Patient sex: M
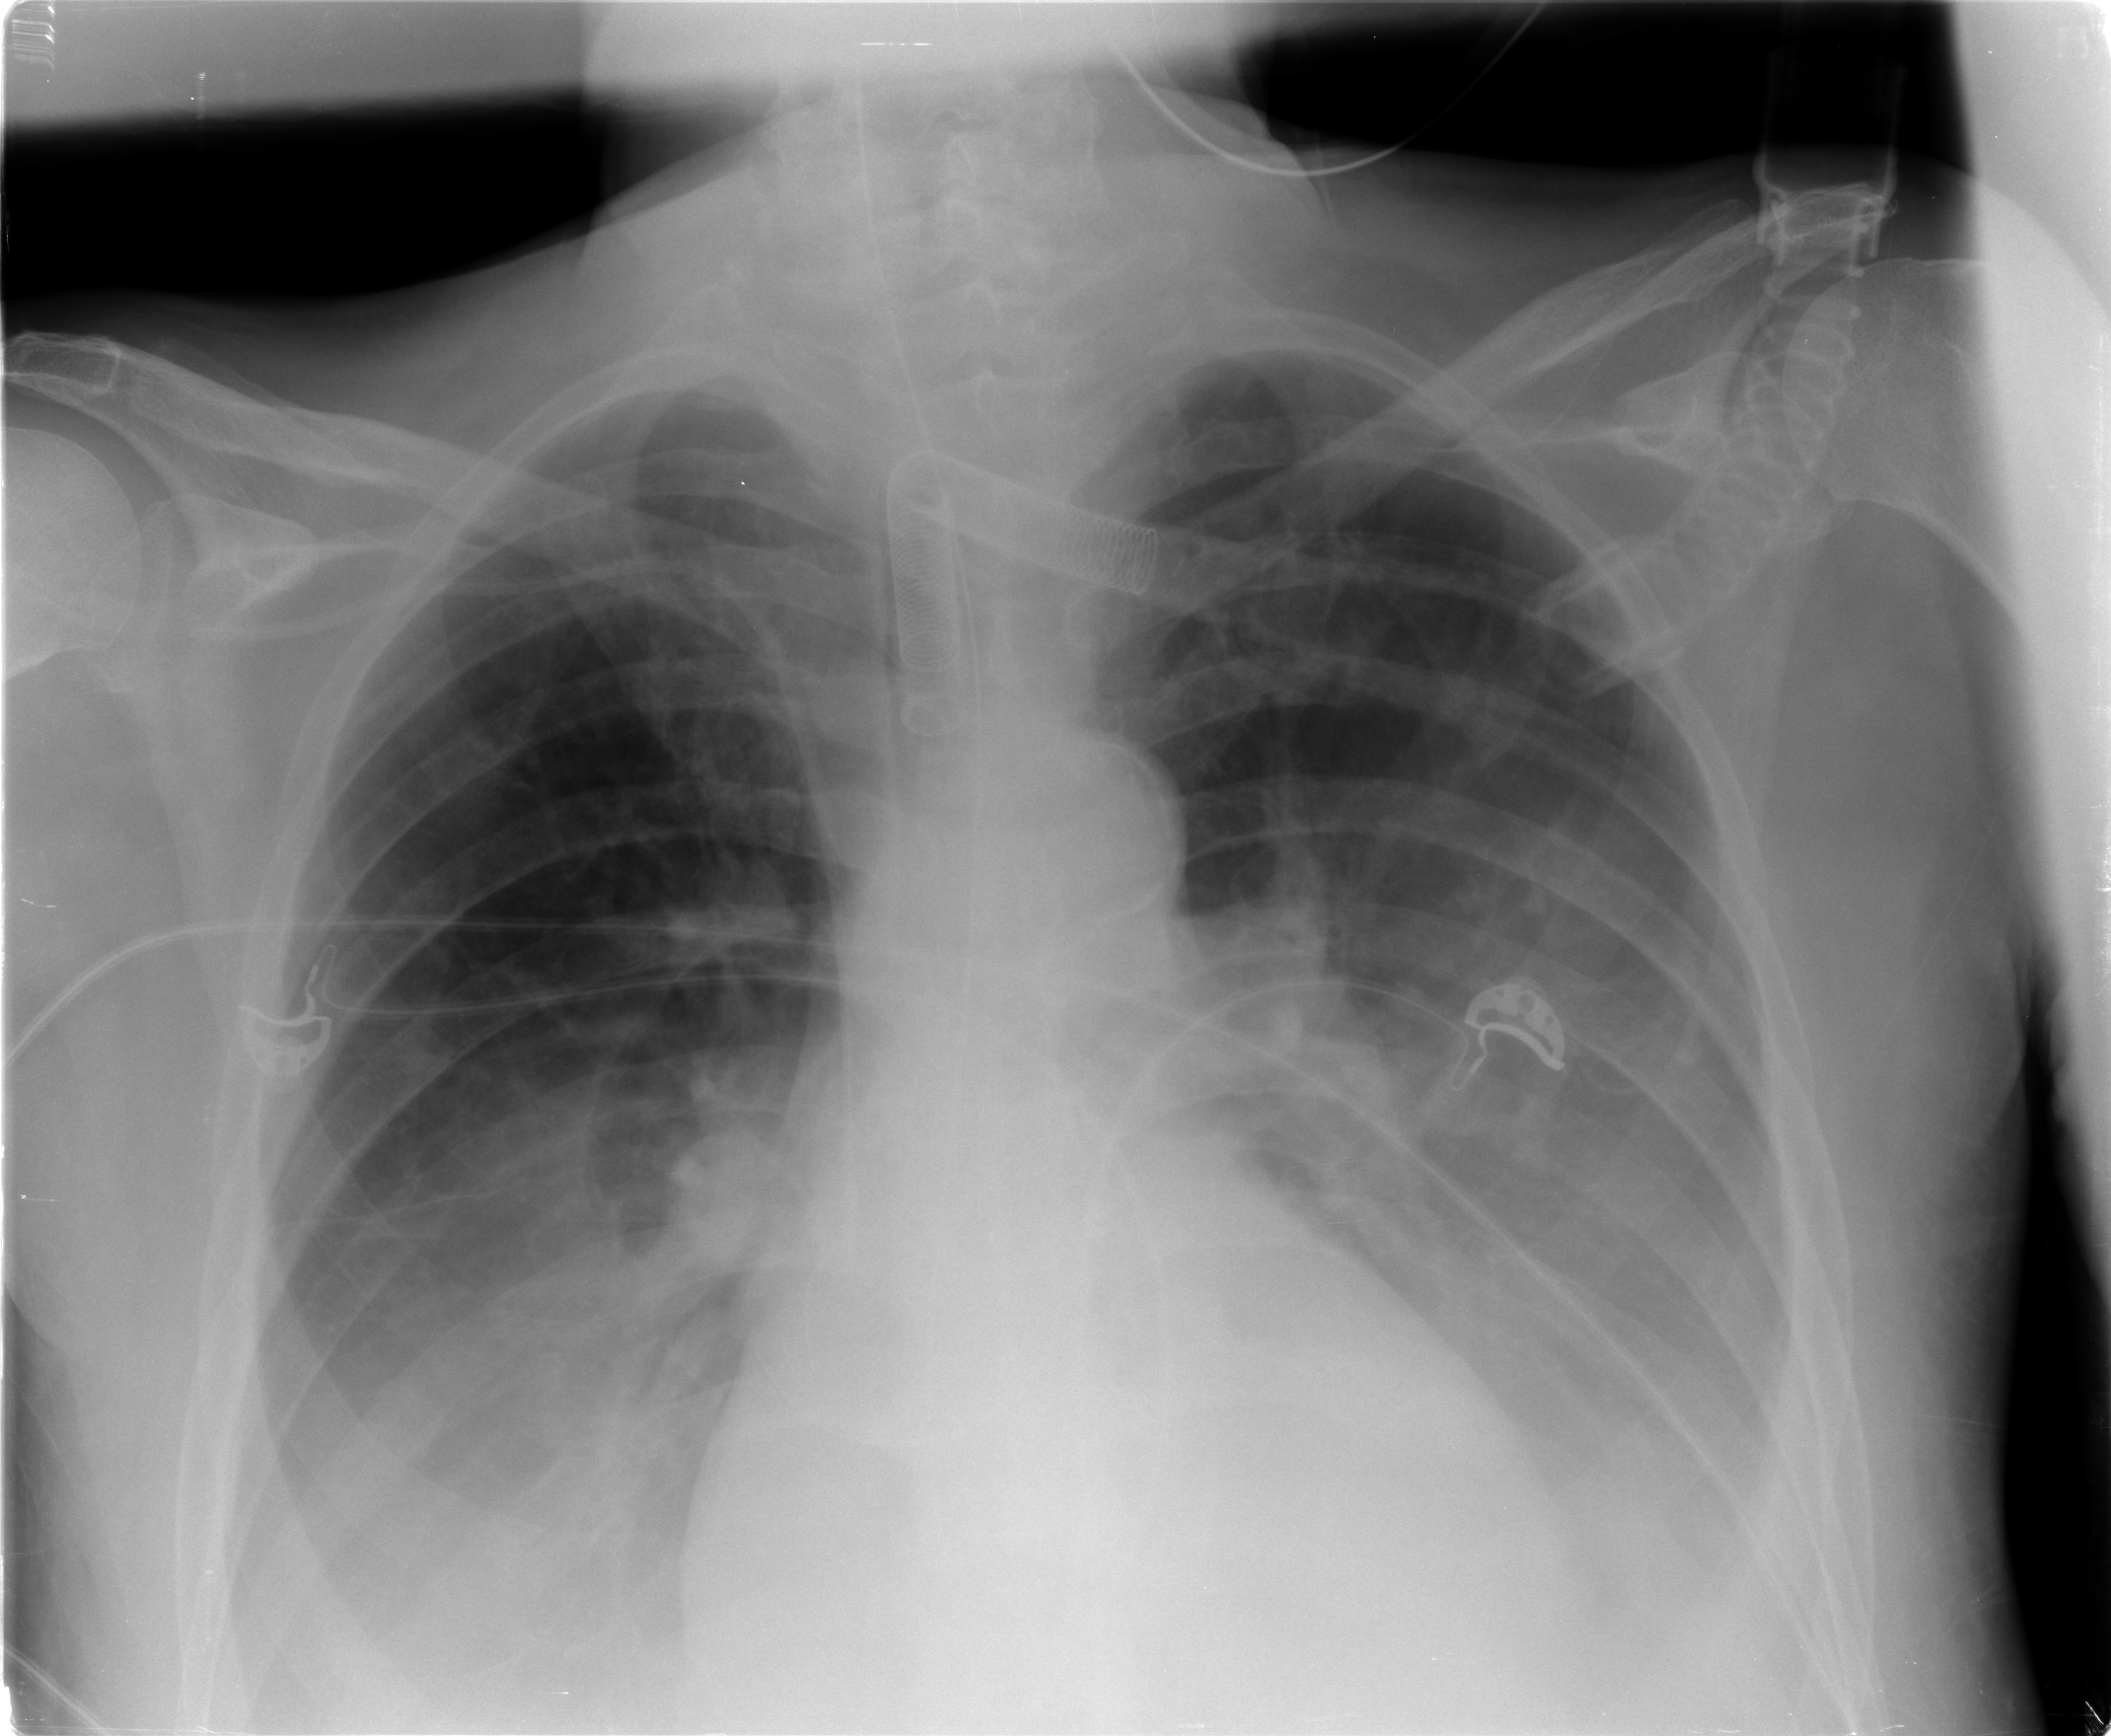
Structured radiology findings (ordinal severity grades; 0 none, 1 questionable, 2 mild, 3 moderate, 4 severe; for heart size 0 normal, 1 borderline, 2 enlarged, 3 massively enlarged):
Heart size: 0
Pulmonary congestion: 2
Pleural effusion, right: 2
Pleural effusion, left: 2
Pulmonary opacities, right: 0
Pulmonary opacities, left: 0
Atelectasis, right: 2
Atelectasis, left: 2